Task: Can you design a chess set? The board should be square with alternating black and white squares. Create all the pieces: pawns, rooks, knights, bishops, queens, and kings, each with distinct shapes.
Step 2399:
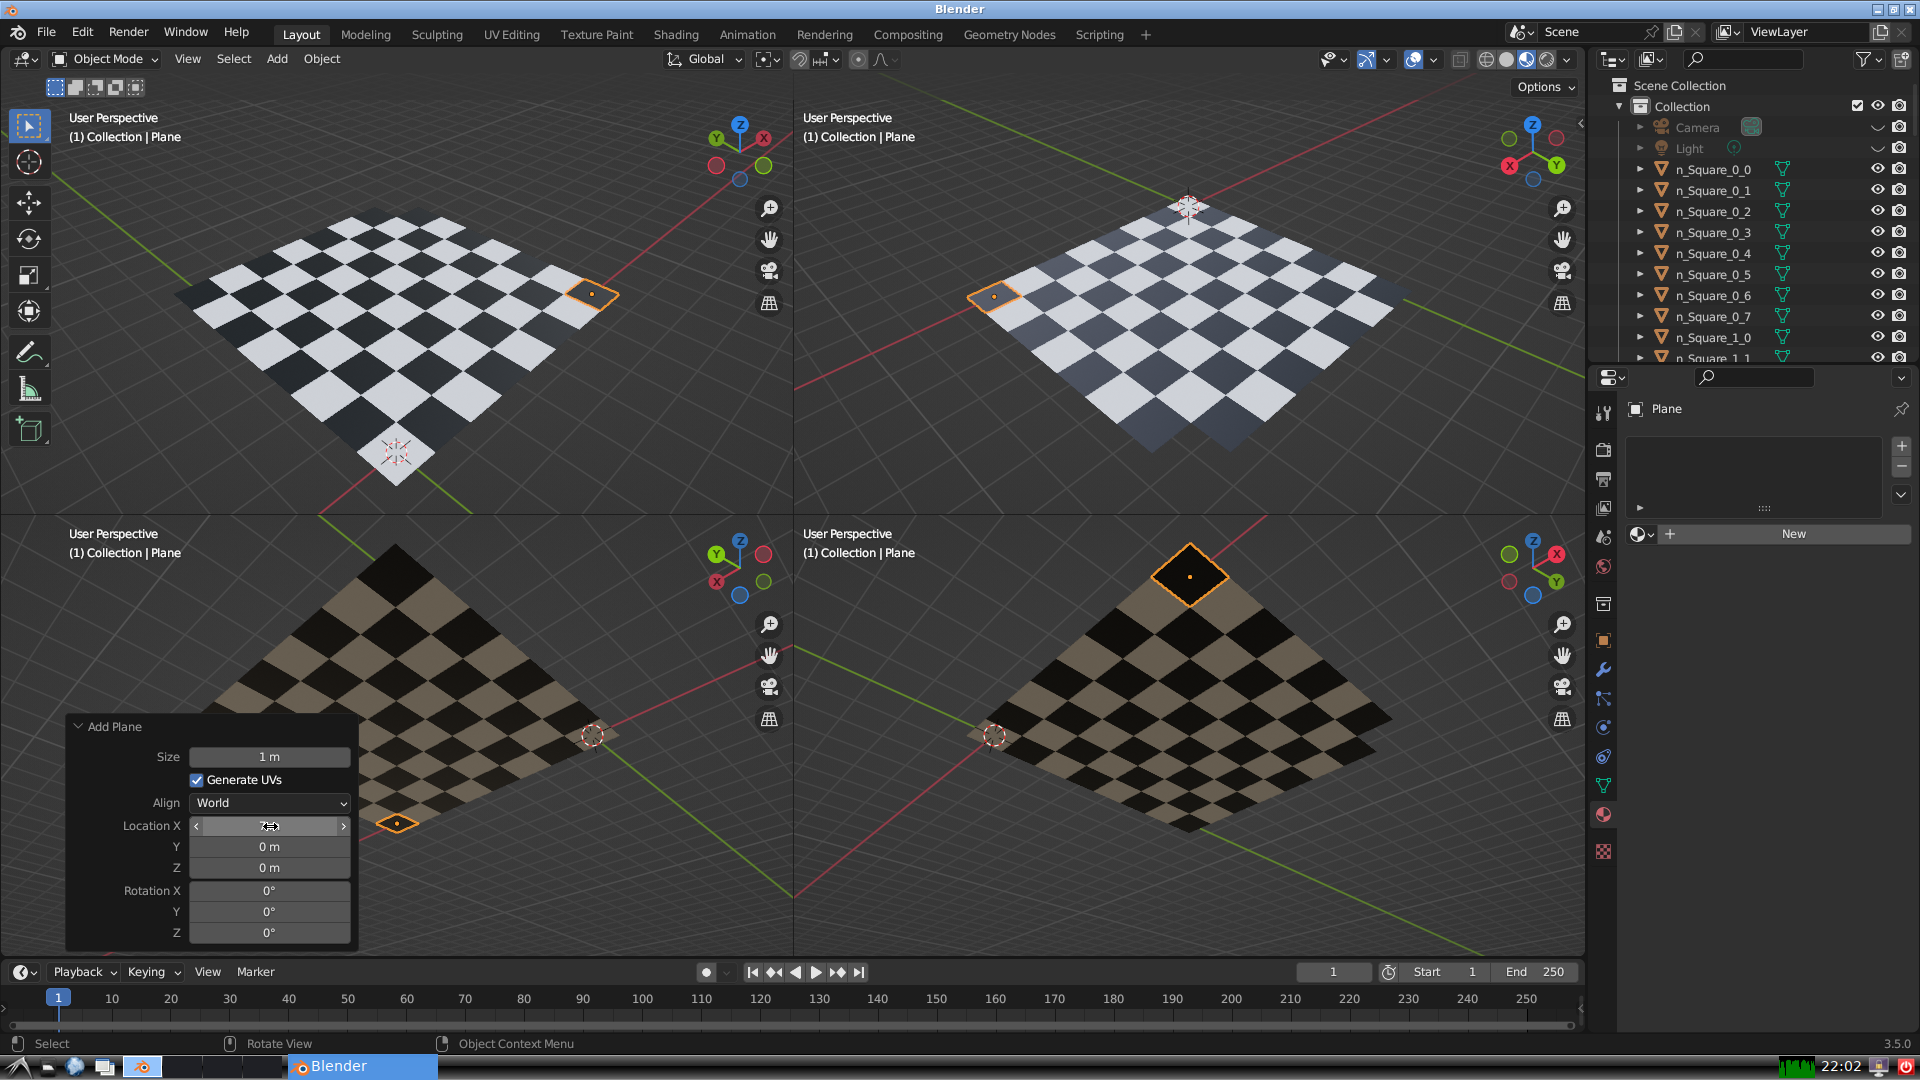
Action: {"mouse_move": [270, 846]}